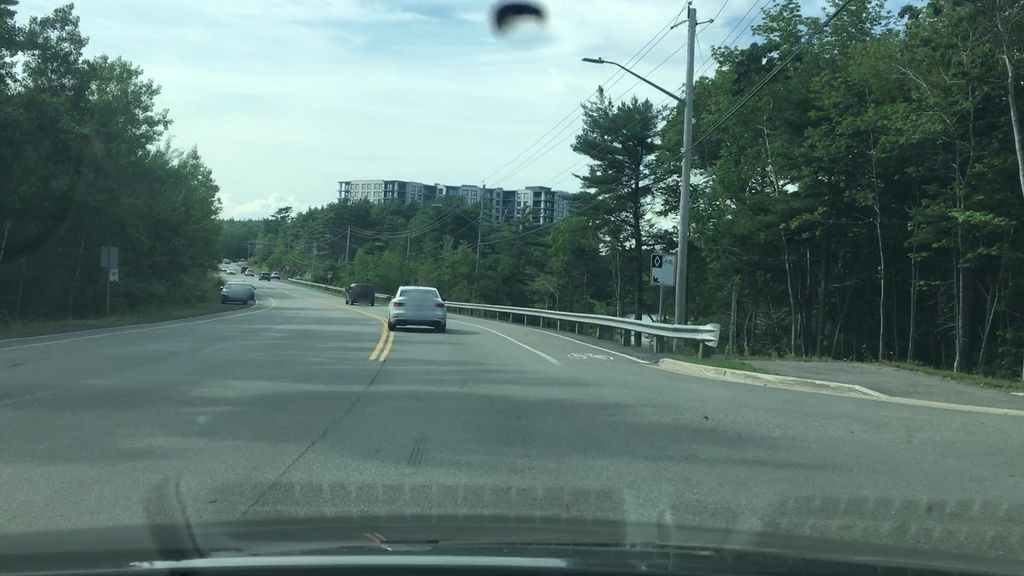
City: halifax